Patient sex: M
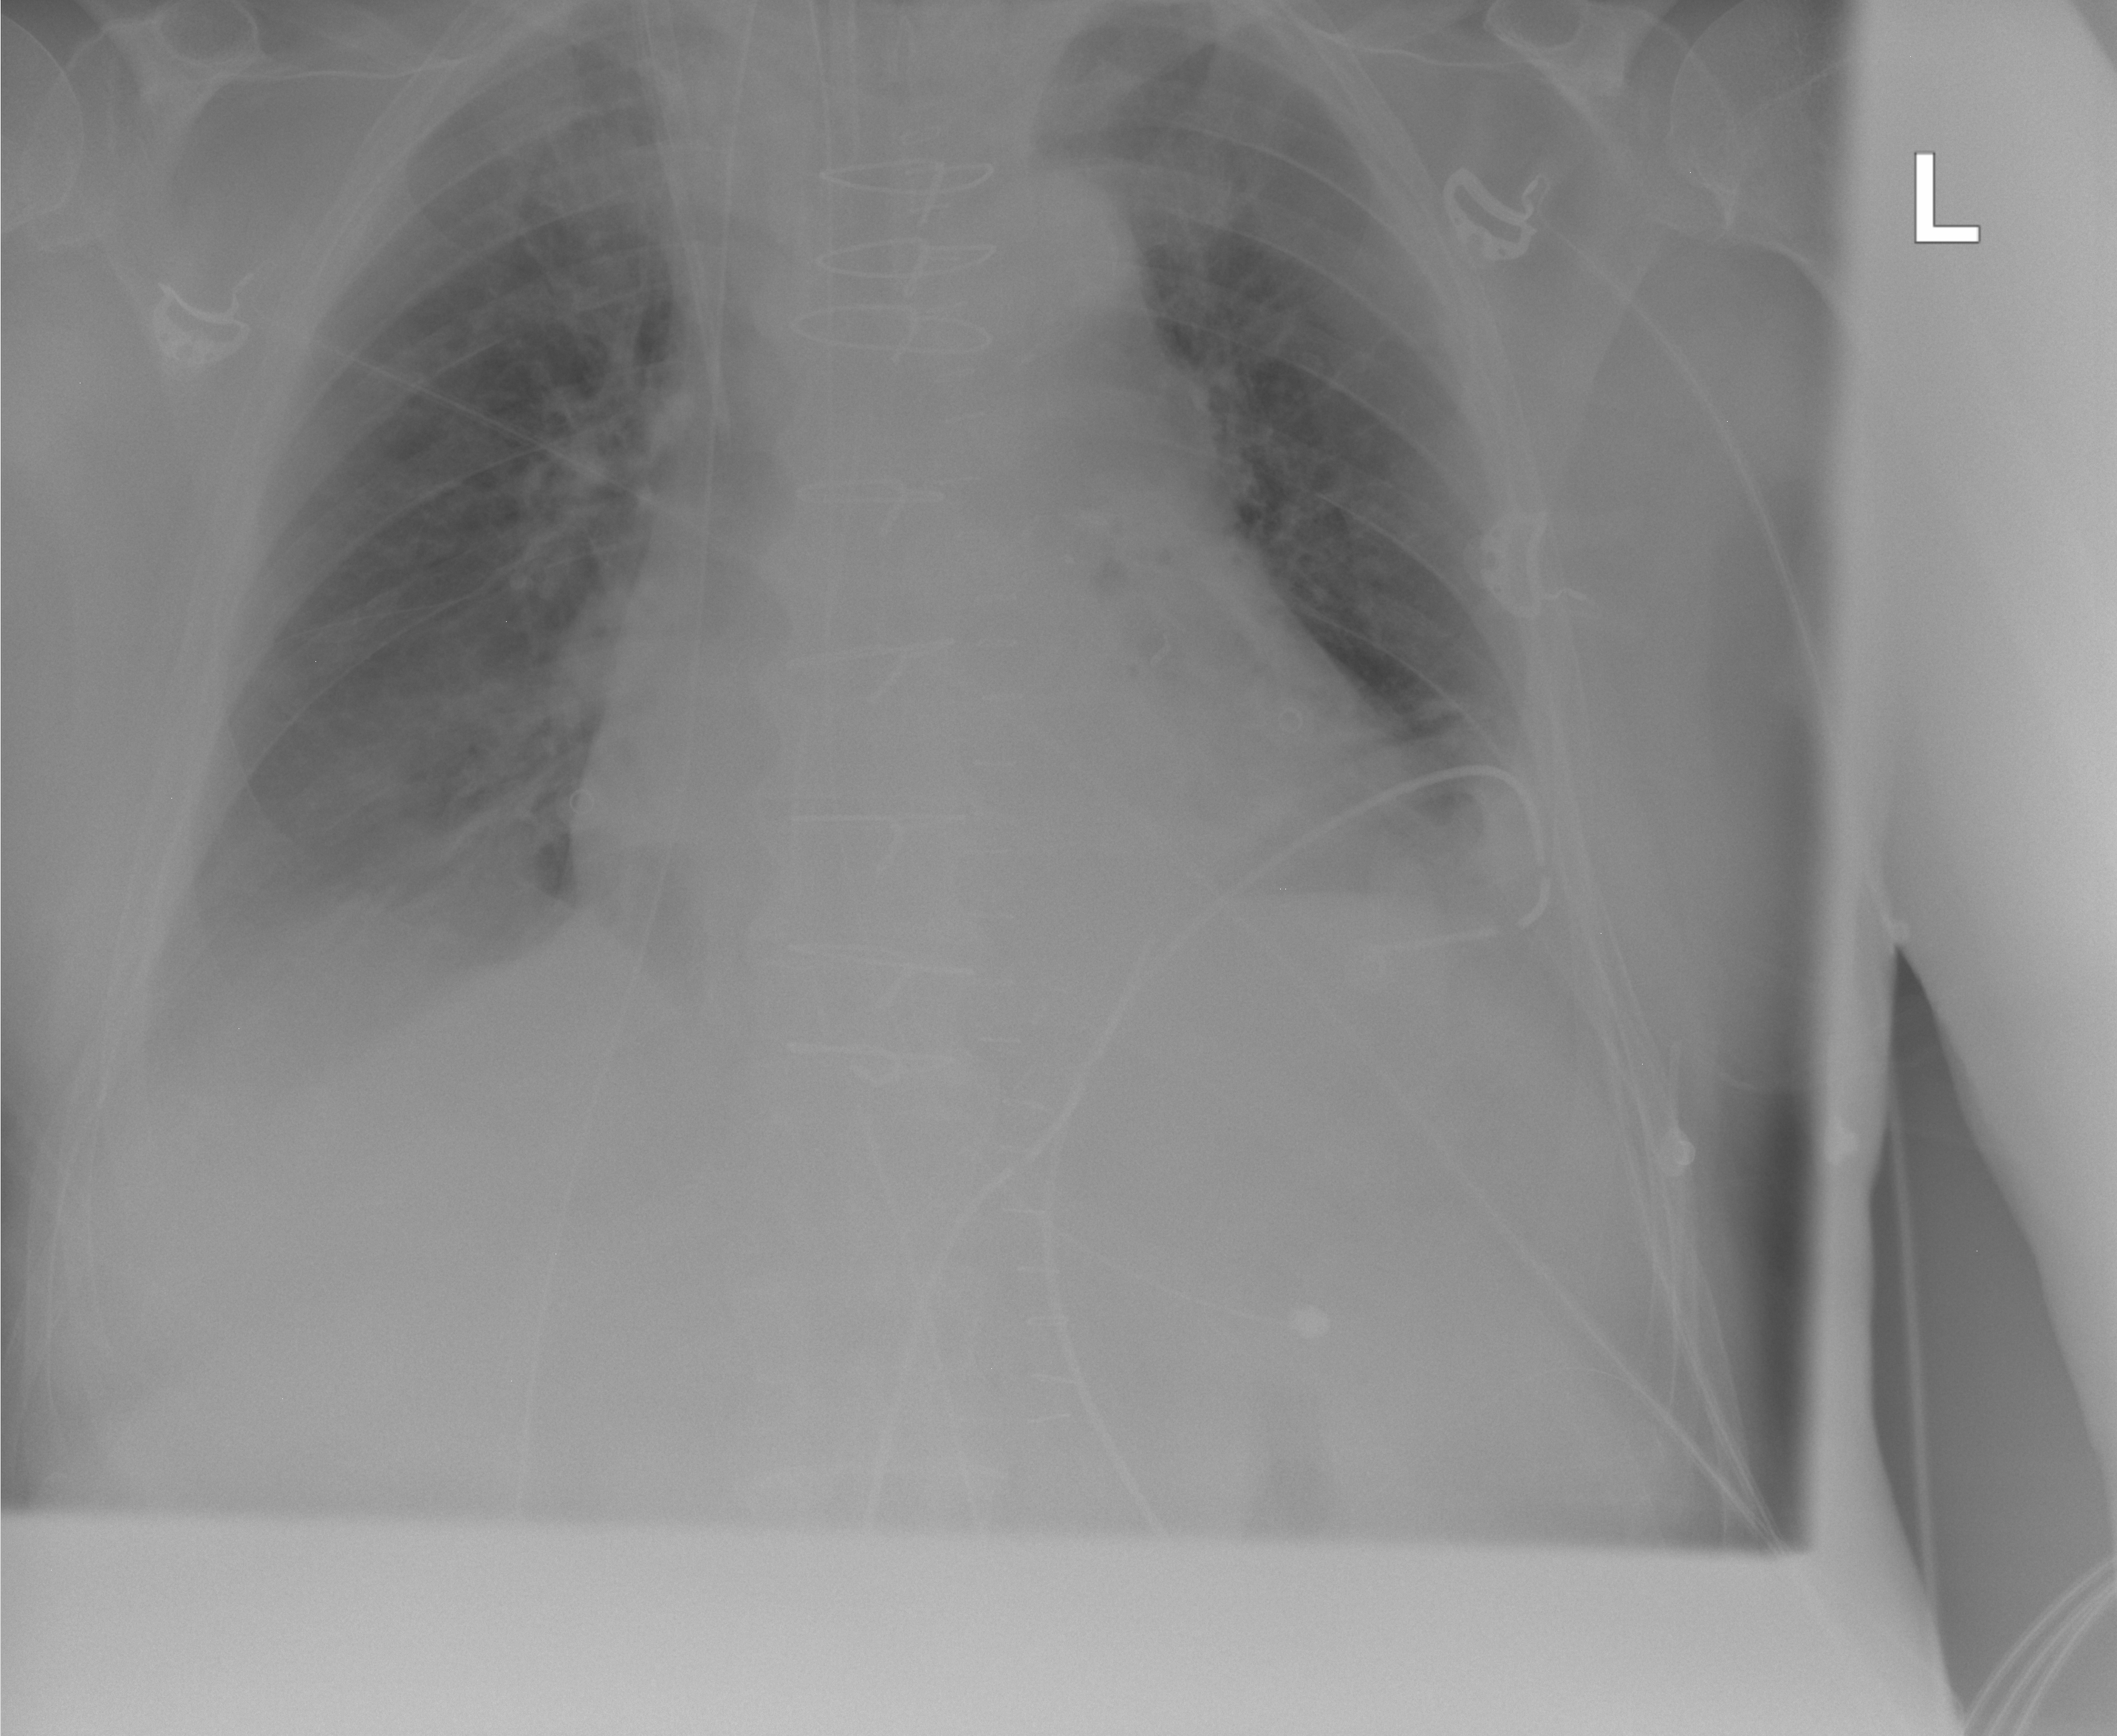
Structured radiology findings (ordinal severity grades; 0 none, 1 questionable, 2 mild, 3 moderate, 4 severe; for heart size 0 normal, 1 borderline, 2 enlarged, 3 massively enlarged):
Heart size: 2
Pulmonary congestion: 0
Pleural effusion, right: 2
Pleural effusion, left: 0
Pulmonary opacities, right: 0
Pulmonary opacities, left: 0
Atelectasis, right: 2
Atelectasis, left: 2